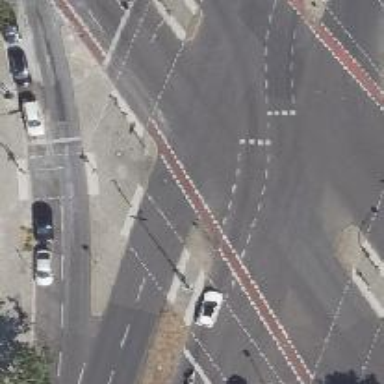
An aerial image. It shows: Road crossing with traffic signals.